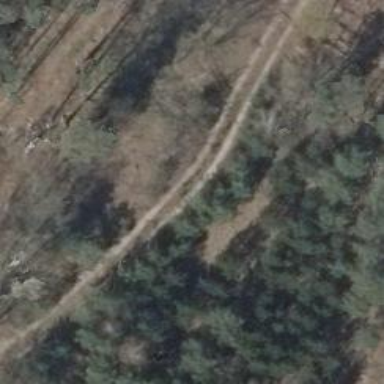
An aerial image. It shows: Track with compacted grade 2 surface.